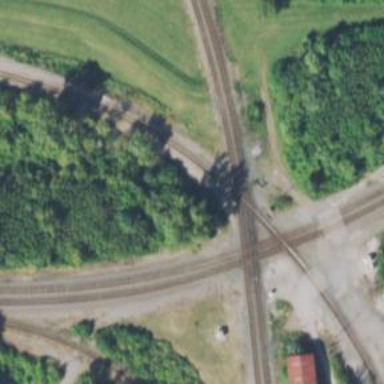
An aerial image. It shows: Railway crossing.